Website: home-depot
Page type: payment
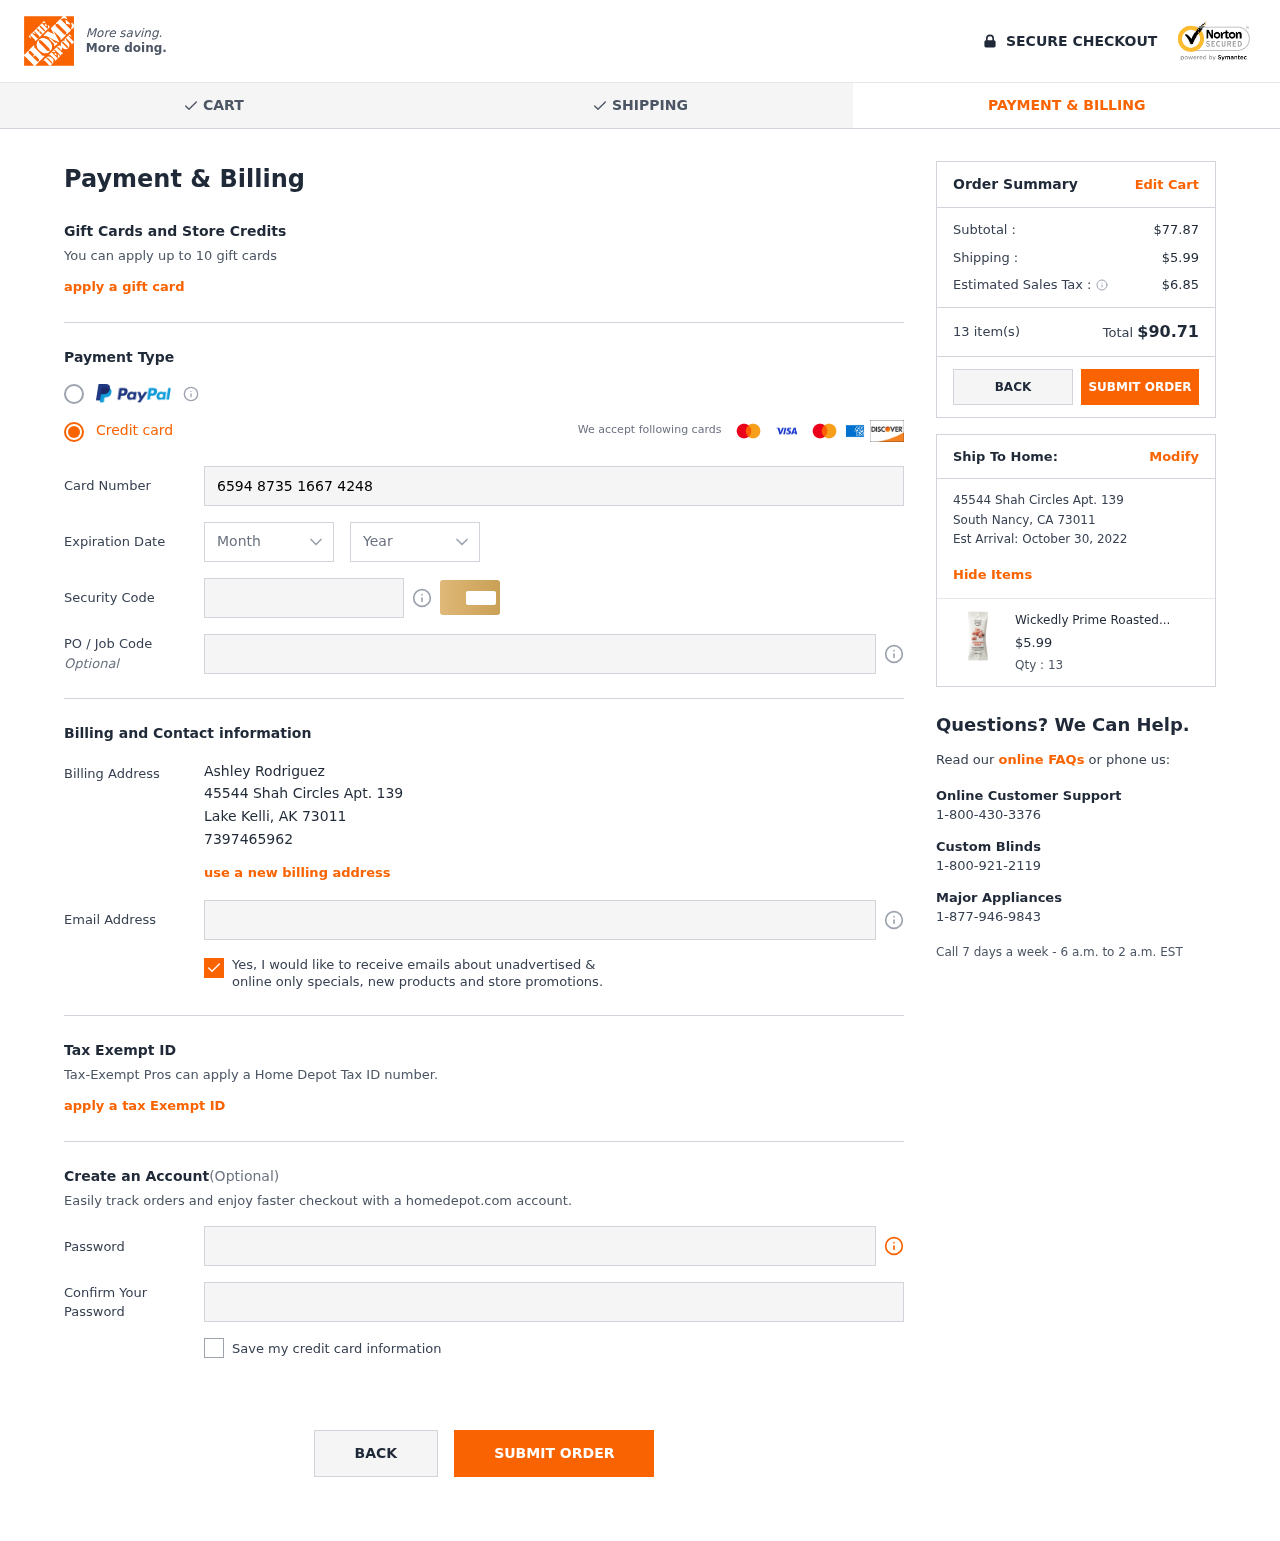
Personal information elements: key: PII_CARD_CVV
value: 577
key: PII_CARD_EXPIRY_MONTH
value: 05
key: PII_CARD_EXPIRY_YEAR
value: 26
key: PII_CARD_NUMBER
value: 6594 8735 1667 4248
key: PII_CITY
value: Lake Kelli
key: PII_CITY2
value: South Nancy
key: PII_EMAIL
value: arodriguez@gmail.com
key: PII_FULLNAME
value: Ashley Rodriguez
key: PII_PHONE
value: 7397465962
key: PII_POSTCODE
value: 73011
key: PII_POSTCODE2
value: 73011
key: PII_STATE_ABBR
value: AK
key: PII_STATE_ABBR2
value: CA
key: PII_STREET
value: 45544 Shah Circles Apt. 139
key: PII_STREET2
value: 45544 Shah Circles Apt. 139
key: PII_POSTCODE_FULL
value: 73011
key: PII_POSTCODE_NUMERIC
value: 73011
Product elements: key: PRODUCT1_NAME
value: Wickedly Prime Roasted Almonds, Cinnamon-Sugar, Snack Pack, 1.5 Ounce (Pack of 15)
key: PRODUCT1_PRICE
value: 5.99
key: PRODUCT1_QUANTITY
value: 13
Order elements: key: ORDER_SUBTOTAL
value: $77.87
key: ORDER_SHIPPING_COST
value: $5.99
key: ORDER_TAX
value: $6.85
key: ORDER_NUM_ITEMS
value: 13 item(s)
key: ORDER_TOTAL
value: $90.71
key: ORDER_DELIVERY_DATE
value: October 30, 2022